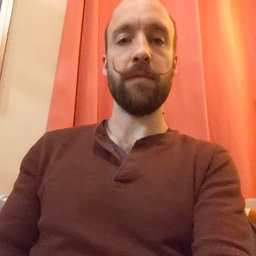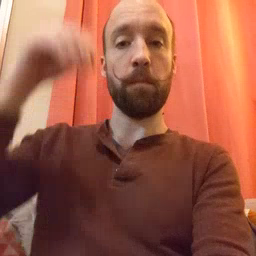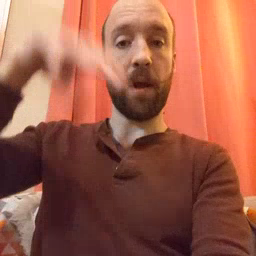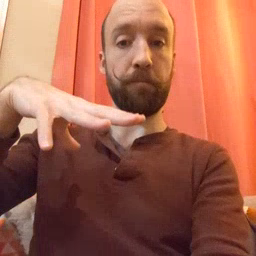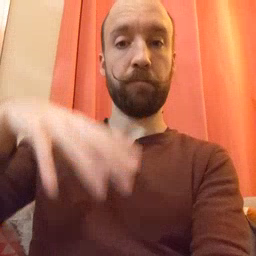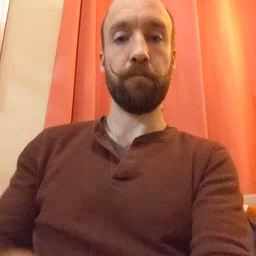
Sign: drop